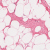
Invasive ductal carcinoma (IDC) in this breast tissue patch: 0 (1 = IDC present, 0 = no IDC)